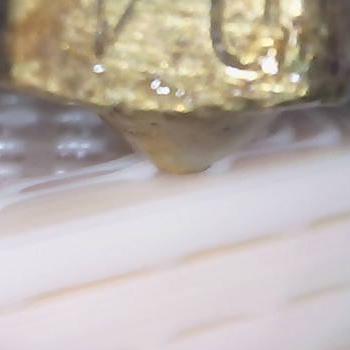
Flow rate: 37%